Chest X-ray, AP view. Patient: 53 years old, sex M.
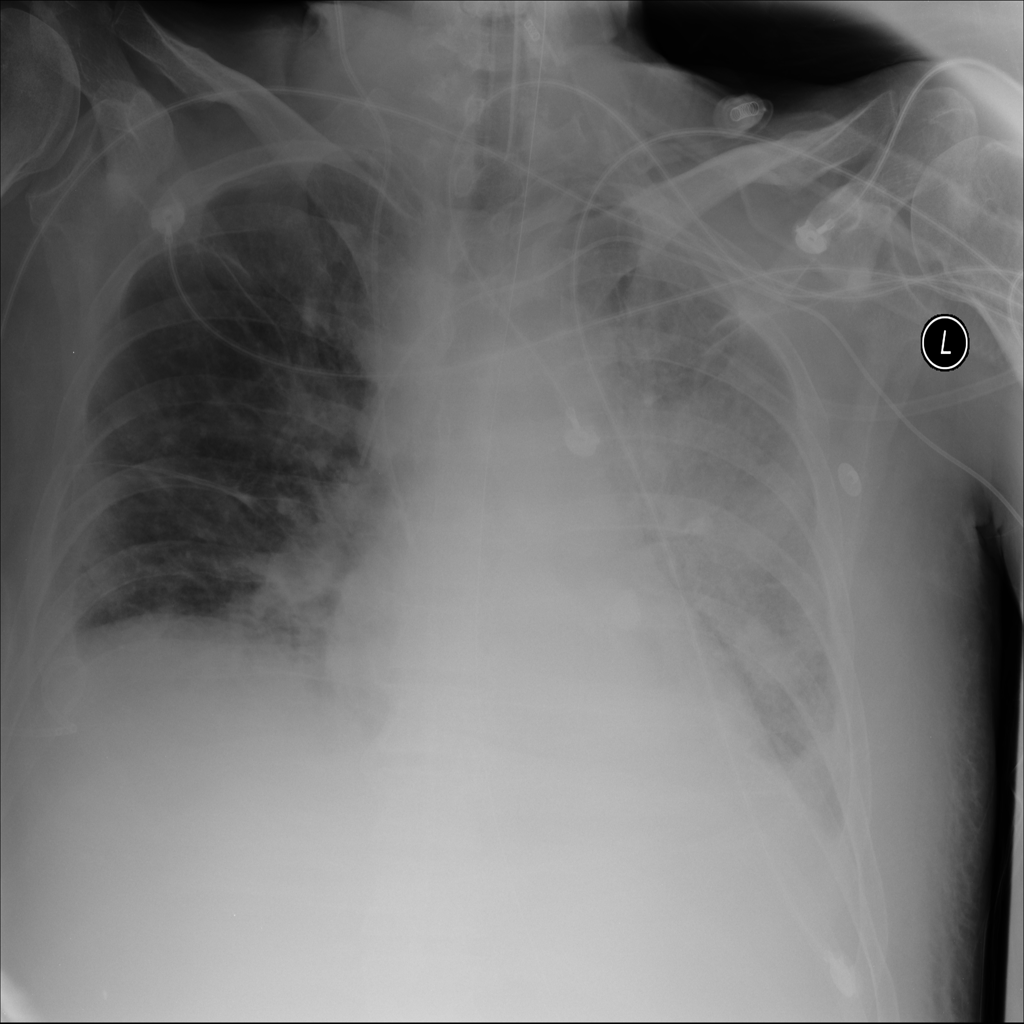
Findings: Effusion, Infiltration, Pneumonia